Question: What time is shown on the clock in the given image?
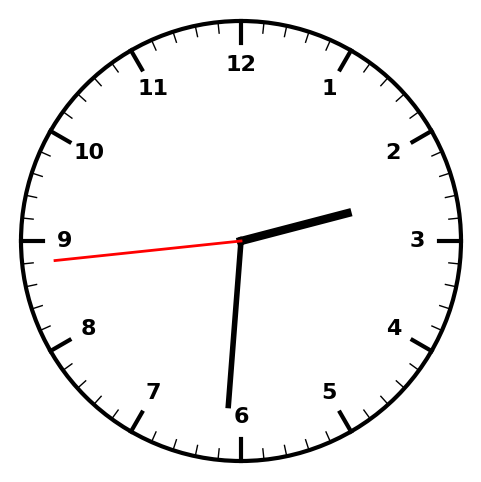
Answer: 02:30:44